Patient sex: M
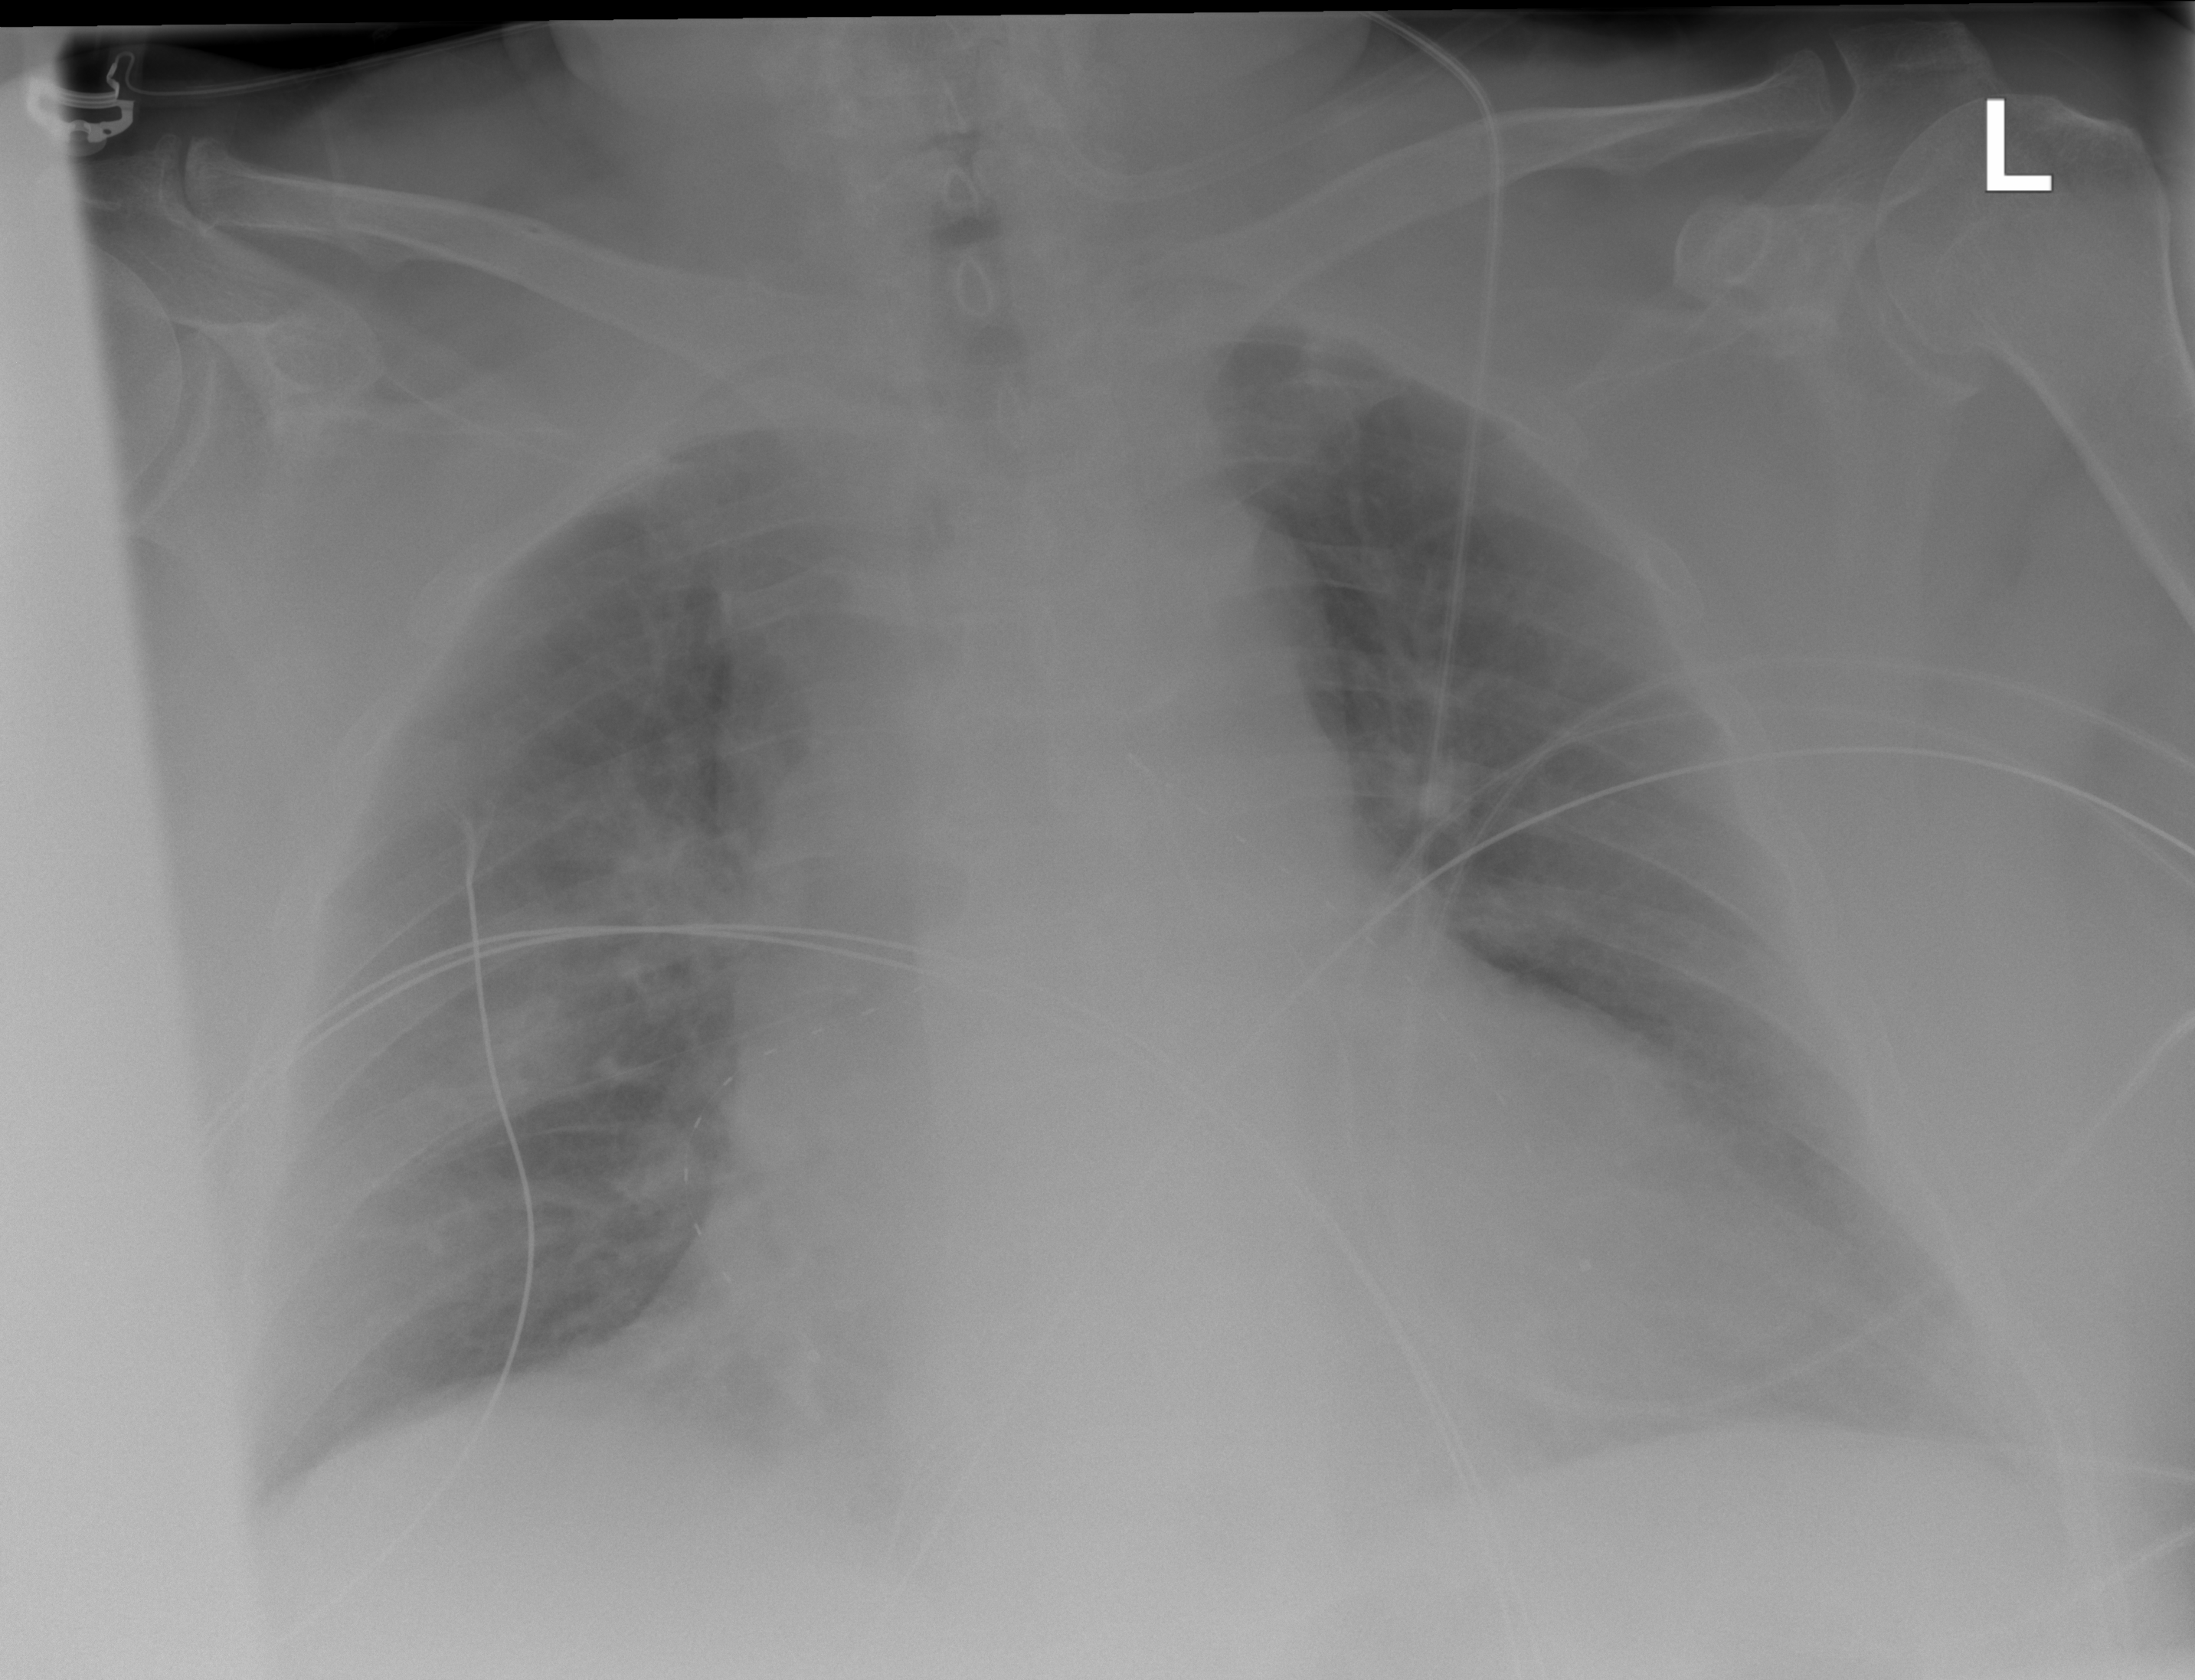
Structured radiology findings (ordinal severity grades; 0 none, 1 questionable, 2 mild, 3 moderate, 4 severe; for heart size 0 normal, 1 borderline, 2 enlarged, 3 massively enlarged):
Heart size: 2
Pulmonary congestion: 1
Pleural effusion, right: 0
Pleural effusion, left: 0
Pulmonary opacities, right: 0
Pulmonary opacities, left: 0
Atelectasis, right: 2
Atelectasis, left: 0